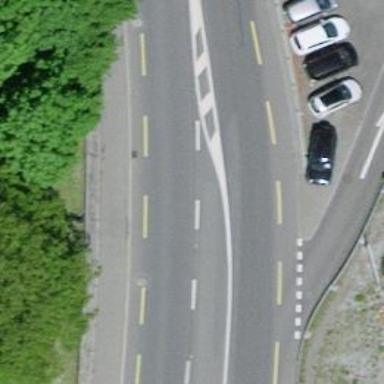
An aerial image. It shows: Secondary road with designated cycle lane.